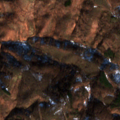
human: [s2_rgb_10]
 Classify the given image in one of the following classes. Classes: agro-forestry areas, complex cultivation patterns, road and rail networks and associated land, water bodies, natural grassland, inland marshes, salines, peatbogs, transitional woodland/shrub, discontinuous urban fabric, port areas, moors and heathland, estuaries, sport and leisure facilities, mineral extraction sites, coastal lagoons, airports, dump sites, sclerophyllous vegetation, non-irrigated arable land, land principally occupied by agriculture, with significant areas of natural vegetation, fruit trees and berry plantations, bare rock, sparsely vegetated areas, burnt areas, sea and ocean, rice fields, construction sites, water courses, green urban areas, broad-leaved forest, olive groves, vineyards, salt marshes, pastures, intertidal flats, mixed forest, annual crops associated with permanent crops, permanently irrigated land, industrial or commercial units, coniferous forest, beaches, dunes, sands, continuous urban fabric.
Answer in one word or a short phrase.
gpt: broad-leaved forest, natural grassland